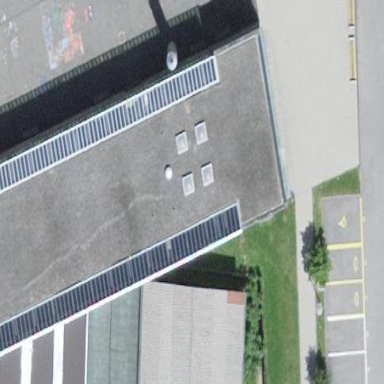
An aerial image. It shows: School building.